Field crop: tomato
Growth stage: 1
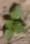
Species: solanum